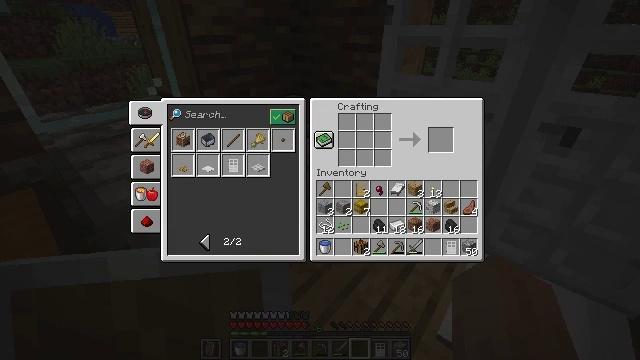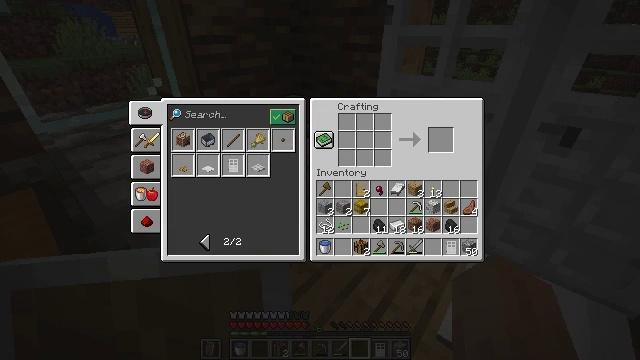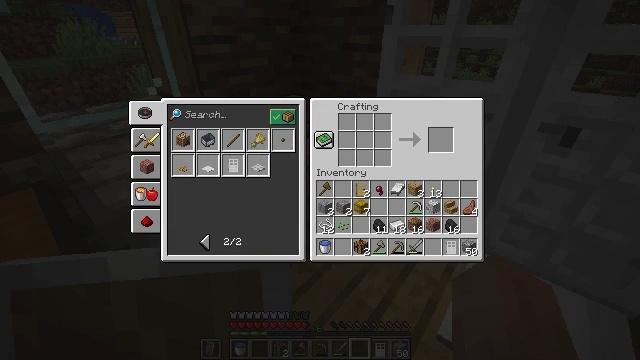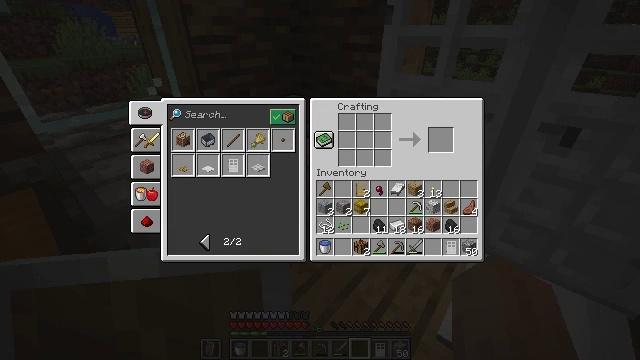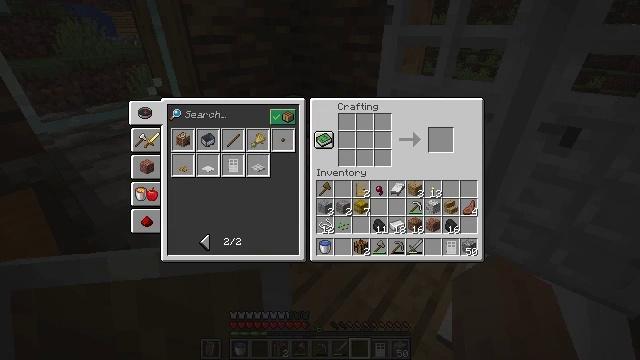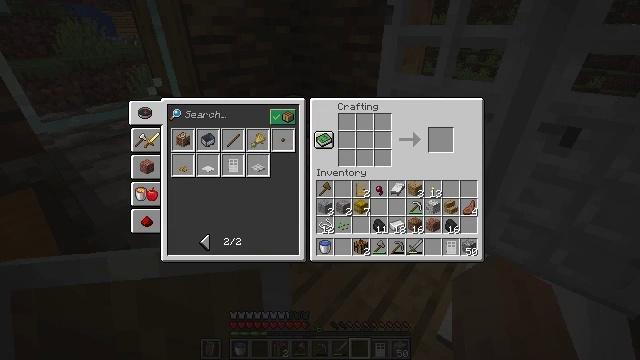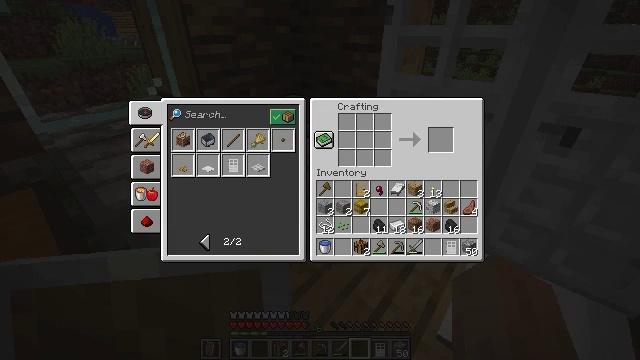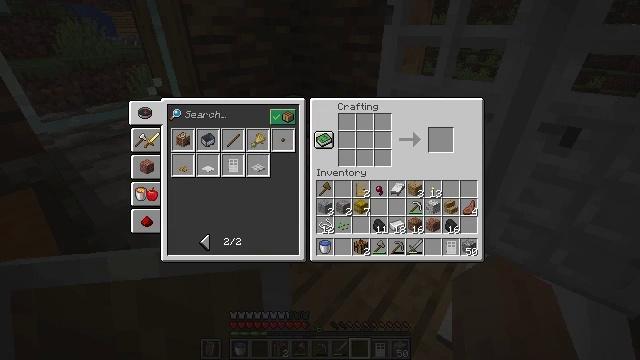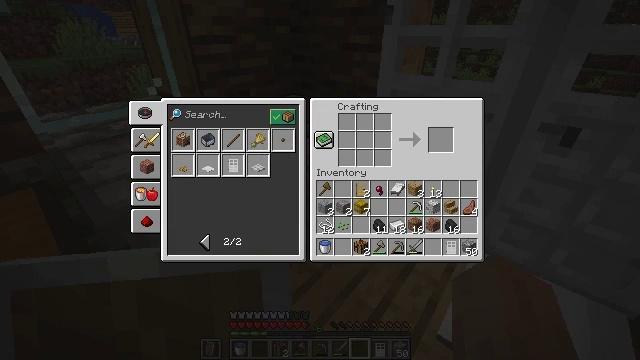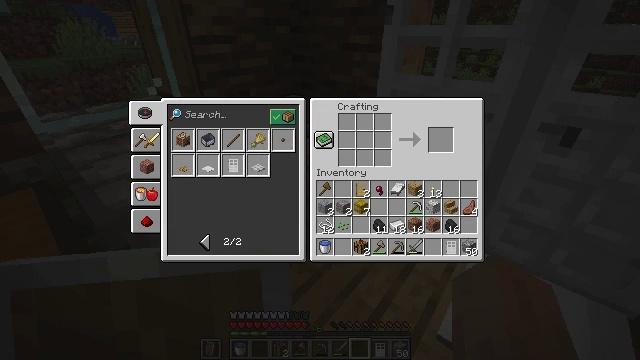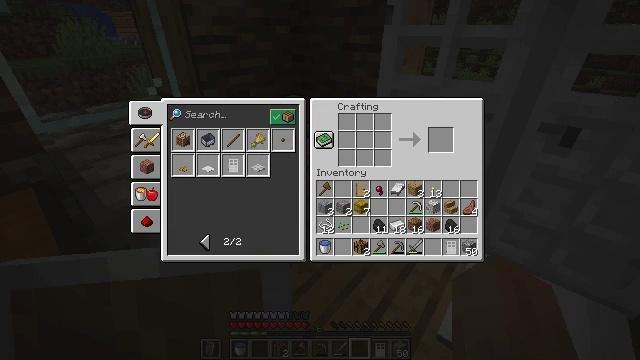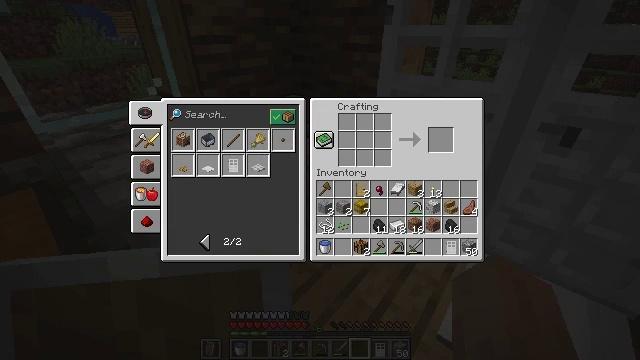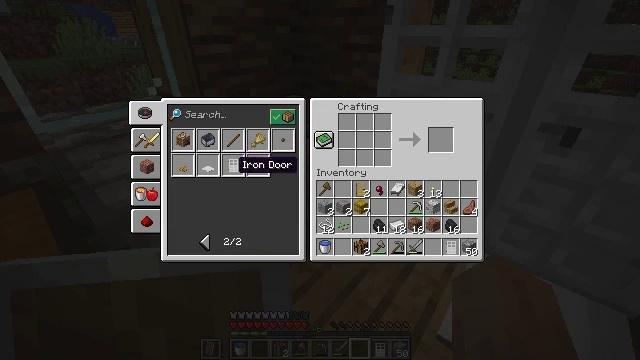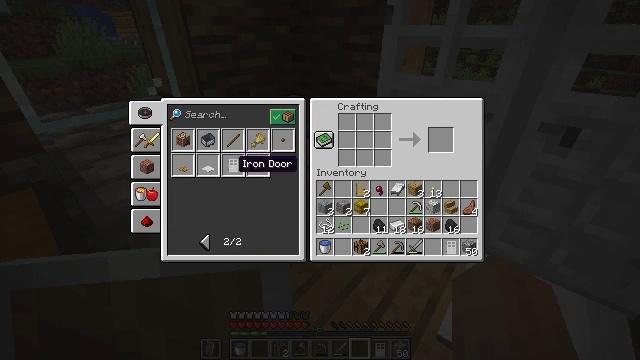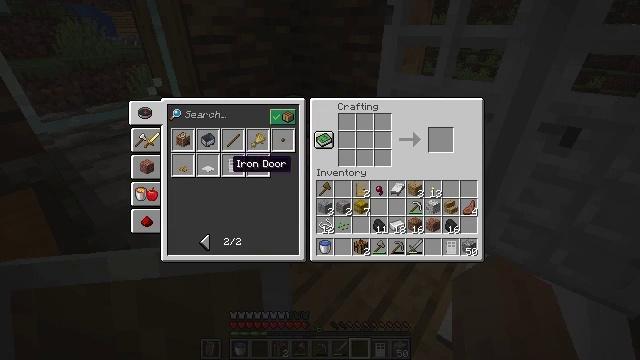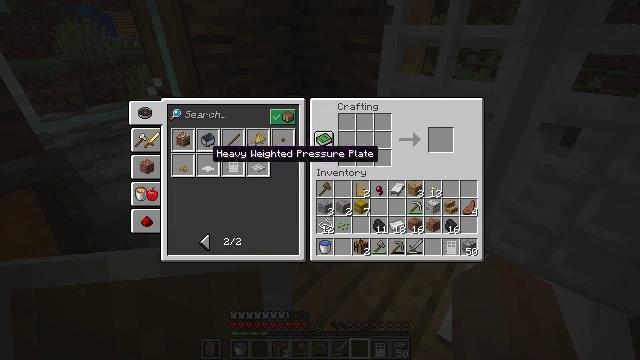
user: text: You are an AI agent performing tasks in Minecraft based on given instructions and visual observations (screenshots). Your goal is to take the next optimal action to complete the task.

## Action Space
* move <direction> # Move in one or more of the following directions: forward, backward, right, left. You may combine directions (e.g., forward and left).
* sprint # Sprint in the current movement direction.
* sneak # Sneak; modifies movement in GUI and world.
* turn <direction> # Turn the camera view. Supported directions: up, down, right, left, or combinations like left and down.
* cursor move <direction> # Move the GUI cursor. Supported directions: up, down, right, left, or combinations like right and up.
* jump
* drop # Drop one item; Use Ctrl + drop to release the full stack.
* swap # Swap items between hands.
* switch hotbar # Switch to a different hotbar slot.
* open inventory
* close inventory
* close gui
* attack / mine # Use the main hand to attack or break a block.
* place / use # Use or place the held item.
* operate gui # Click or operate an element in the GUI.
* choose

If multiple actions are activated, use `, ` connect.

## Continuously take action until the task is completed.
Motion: motion action
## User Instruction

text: Make a loom with planks and string.
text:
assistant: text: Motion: no_op
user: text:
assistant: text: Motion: no_op
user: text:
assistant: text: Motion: no_op
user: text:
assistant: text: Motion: no_op
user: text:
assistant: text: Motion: no_op
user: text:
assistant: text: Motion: no_op
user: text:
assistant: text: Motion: no_op
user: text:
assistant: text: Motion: no_op
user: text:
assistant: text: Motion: turn up
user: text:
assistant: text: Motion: no_op
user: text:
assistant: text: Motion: no_op
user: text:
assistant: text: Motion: turn up
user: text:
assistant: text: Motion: no_op
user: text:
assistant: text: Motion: no_op
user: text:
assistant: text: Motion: turn left and up
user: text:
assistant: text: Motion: turn left and up
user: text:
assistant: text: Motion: no_op
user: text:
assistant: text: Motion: no_op
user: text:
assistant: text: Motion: no_op
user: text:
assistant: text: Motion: no_op
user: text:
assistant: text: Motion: no_op
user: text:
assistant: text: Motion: no_op
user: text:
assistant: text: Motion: no_op
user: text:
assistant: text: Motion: no_op
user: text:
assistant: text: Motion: attack / mine
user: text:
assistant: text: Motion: attack / mine
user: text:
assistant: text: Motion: no_op
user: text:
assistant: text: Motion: turn right
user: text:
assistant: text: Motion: turn right and up
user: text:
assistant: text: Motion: turn right